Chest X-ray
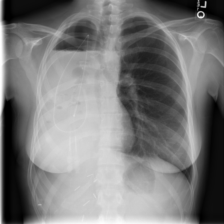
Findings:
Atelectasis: negative
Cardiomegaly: negative
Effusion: negative
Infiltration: negative
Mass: negative
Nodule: negative
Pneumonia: negative
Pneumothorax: negative
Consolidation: negative
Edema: negative
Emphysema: negative
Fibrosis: negative
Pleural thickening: negative
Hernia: negative